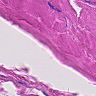
Metastatic tissue present: no